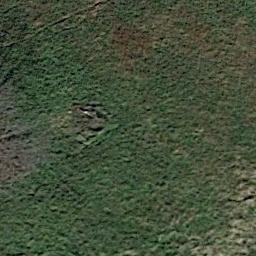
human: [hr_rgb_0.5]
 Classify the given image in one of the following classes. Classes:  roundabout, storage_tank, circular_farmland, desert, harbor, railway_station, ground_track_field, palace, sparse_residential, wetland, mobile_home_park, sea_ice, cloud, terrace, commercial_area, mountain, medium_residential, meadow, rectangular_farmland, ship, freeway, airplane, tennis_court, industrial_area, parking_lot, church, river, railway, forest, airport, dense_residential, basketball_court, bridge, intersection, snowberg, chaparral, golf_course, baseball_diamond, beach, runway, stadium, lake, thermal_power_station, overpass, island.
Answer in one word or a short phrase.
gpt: meadow